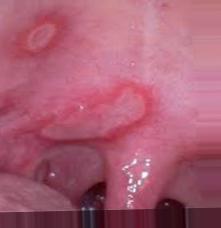
Condition: Mouth Ulcer